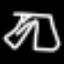
Label: pants